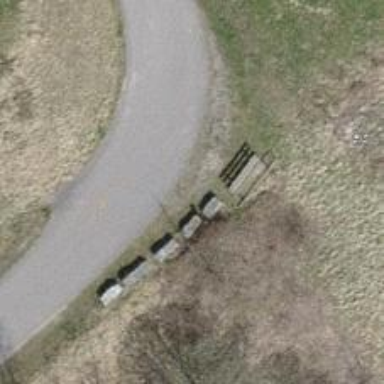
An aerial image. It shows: Bench.